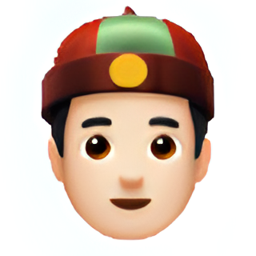
Name: man with gua pi mao
Emoji: 👲🏻
Group: People & Body
Sub-group: person-role